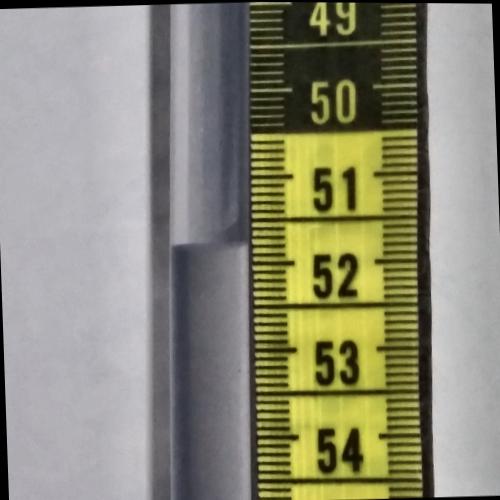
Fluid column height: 51.8 cm